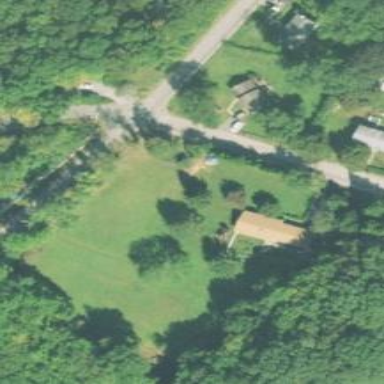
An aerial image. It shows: Residential driveway serving as service road.